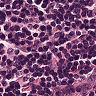
Metastatic tissue present: no